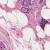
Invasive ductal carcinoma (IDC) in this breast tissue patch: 0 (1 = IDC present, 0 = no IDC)